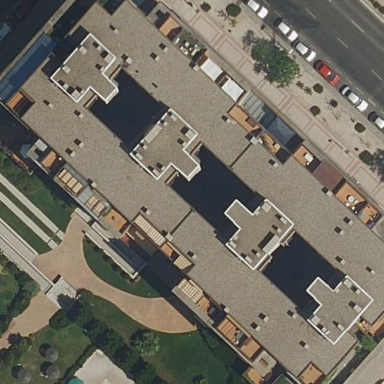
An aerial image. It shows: Image showing building with apartments.